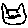
Label: cat